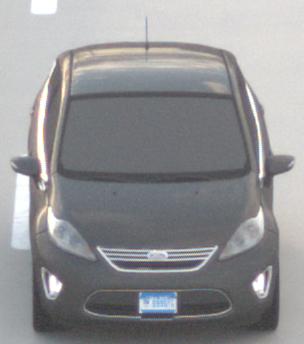
Make: Ford
Model: Fiesta
Detailed model: ’09 Sedan (seventh series)
Model produced from: 2010
Model produced until: 2017
Doors: 4
Color: gray
Road condition: dry road
Daytime: sunrise or sunset
Contrast: low contrast